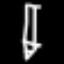
Label: pencil